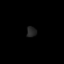
Tissue: lung
Cell type: Myeloid cells
Senescence score: 0.5481
Nuclear area (px): 96
Mean DAPI intensity: 37.5